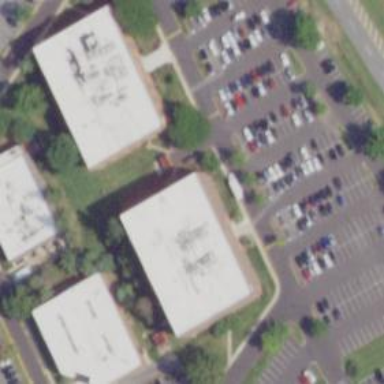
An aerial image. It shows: Office building.